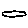
Label: cloud